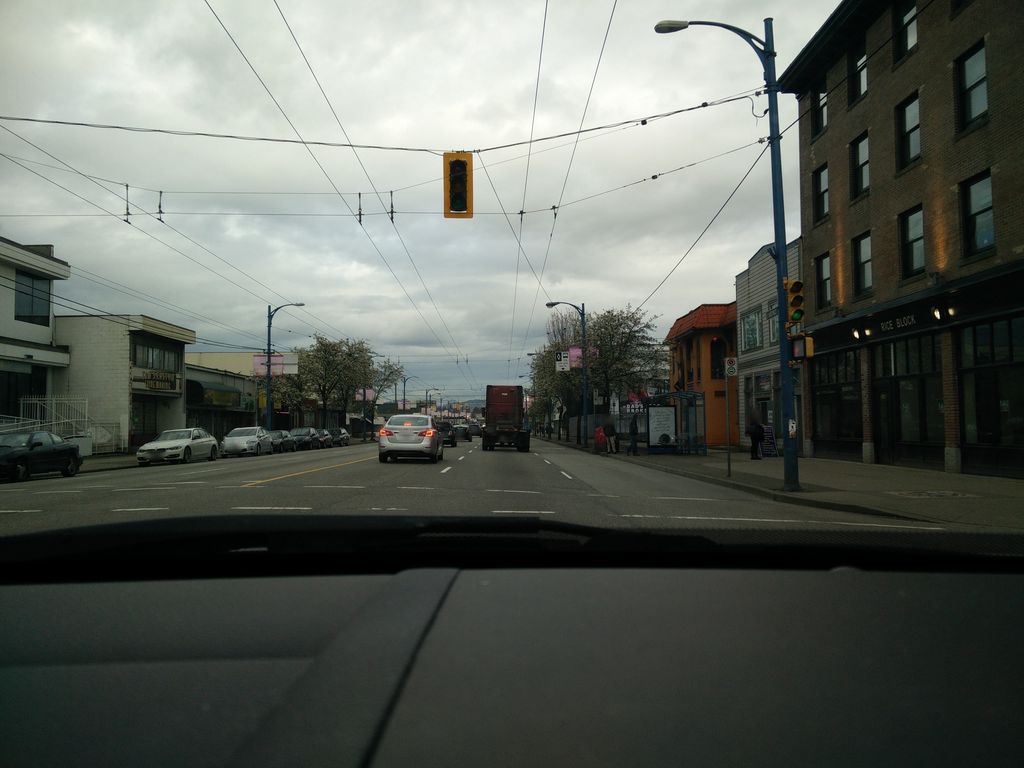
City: vancouver